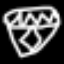
Label: diamond